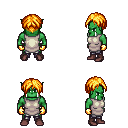
a pixel art fantasy rpg character, male body template, orc, green skin, white tunic, metal pants, light blonde parted hairstyle, gold gloves, maroon shoes, four views (front, back, left, right), 2x2 character sprite sheet, small pixel art, hard edges, no anti-aliasing